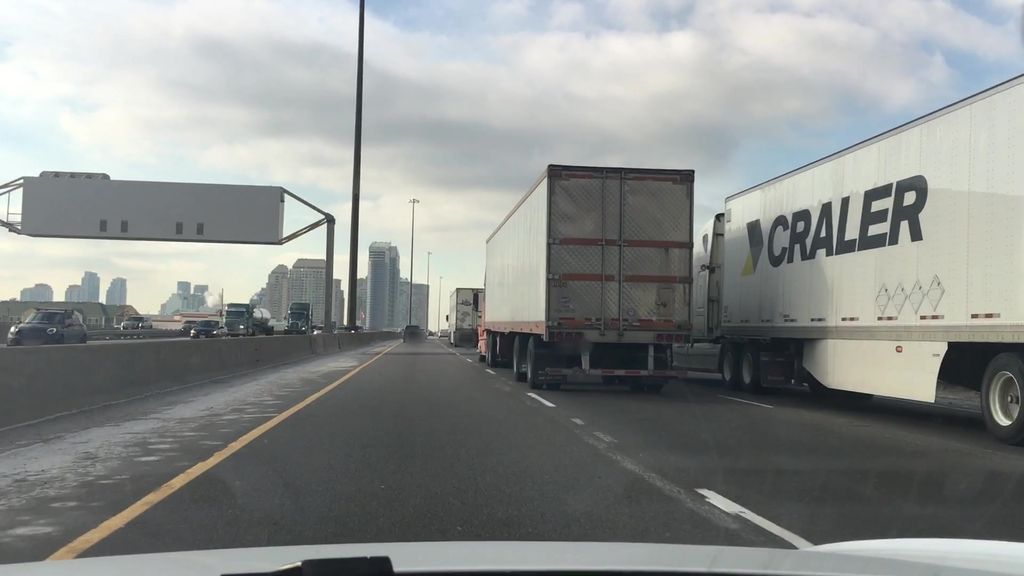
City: toronto